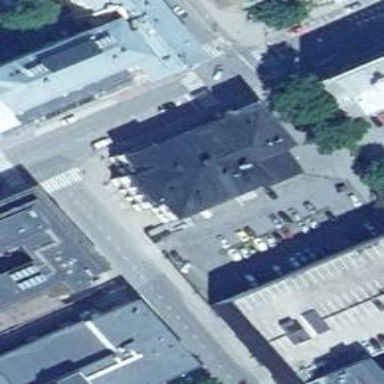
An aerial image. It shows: Hipped-roof fire station with metal roof painted in black. The building itself is yellow and serves as community center as well.